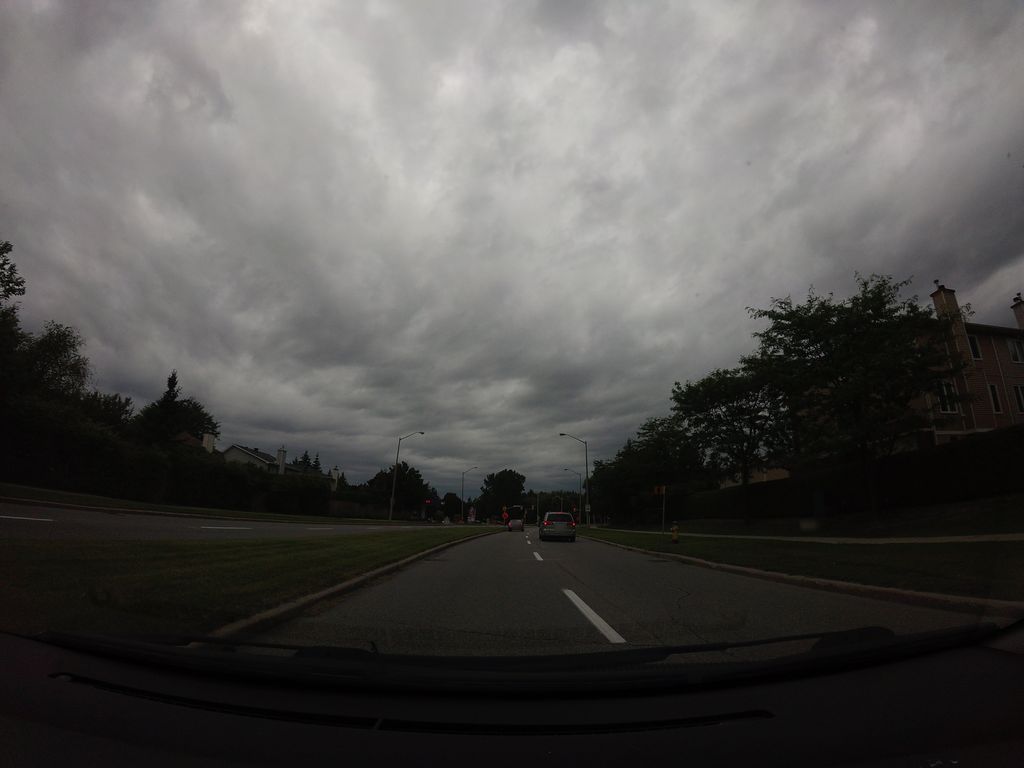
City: ottawa-gatineau